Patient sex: F
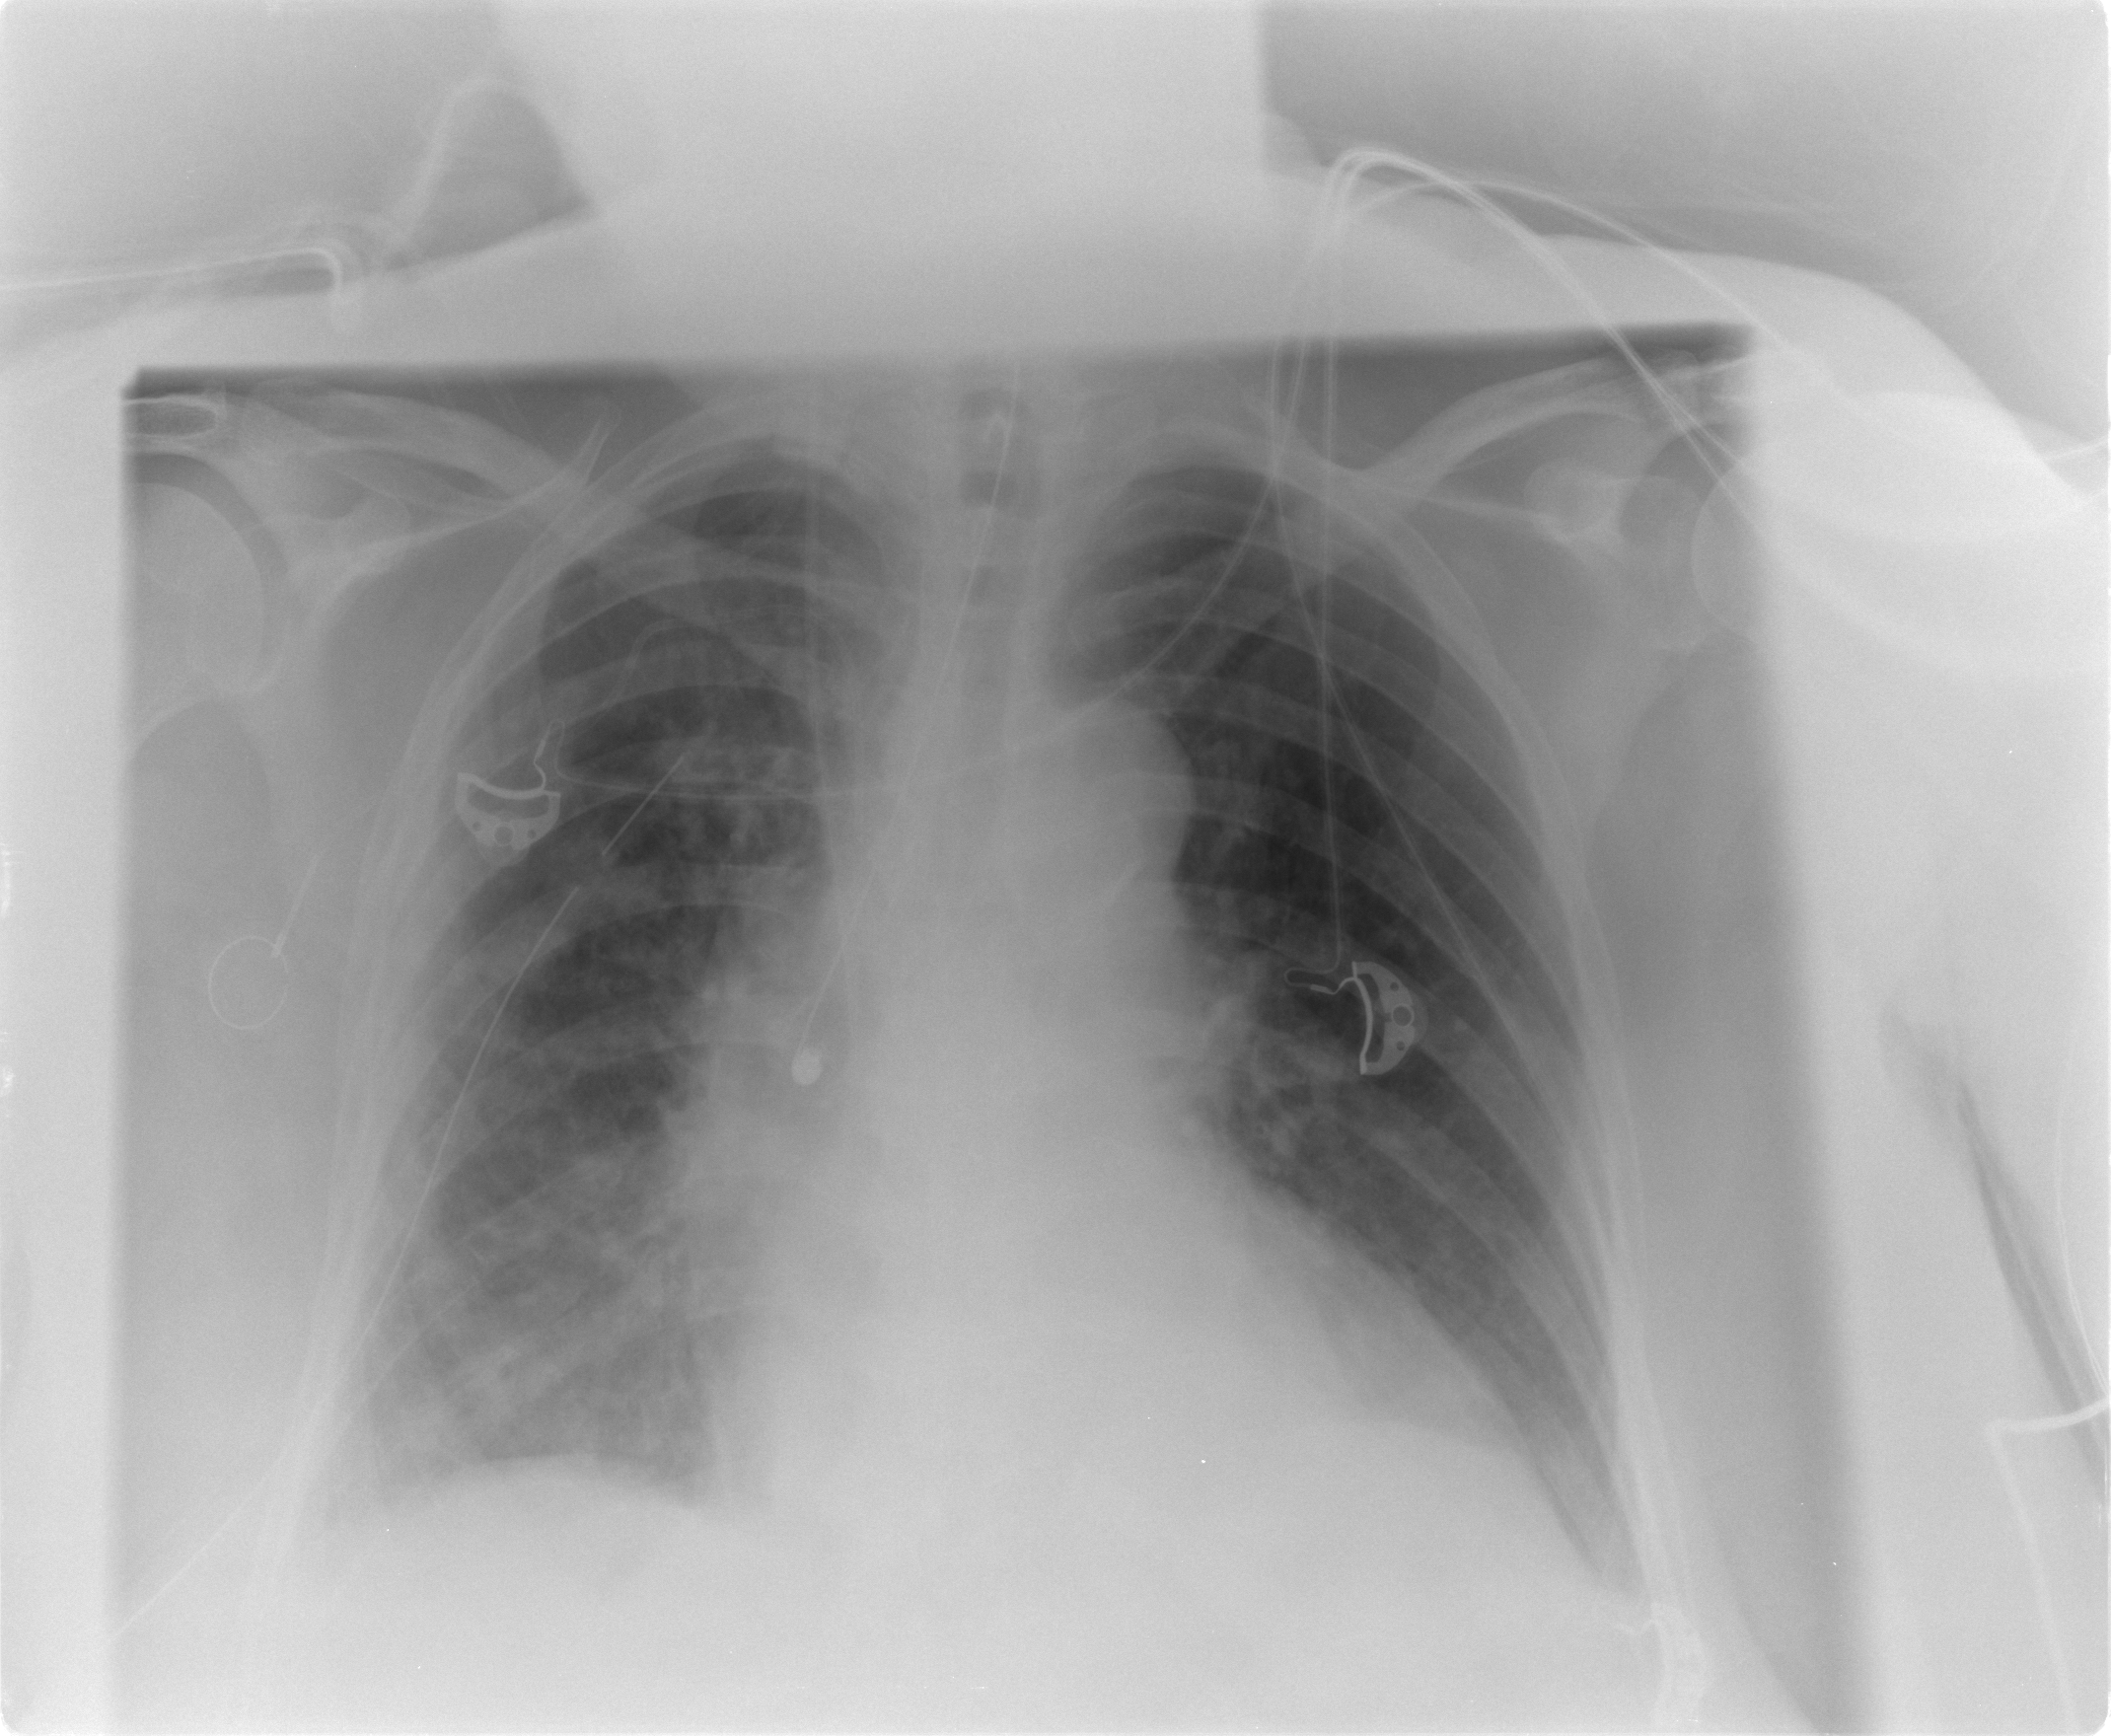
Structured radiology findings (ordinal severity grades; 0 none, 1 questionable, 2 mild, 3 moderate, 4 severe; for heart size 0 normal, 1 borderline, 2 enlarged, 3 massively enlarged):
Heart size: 2
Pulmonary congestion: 0
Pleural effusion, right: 2
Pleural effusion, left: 2
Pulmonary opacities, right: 0
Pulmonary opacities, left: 0
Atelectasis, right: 2
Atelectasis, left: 0